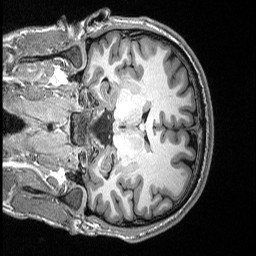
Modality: T1w
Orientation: coronal
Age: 21
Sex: male